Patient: sex M, age 42
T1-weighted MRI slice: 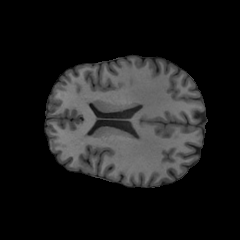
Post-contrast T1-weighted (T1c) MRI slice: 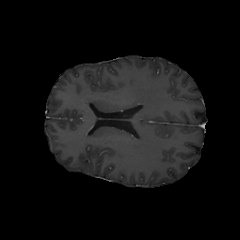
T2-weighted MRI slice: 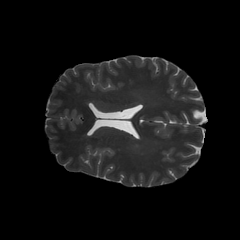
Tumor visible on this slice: no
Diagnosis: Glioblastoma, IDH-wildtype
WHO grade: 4